Field crop: maize
Growth stage: 2
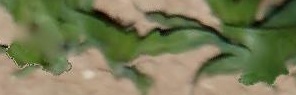
Species: maize